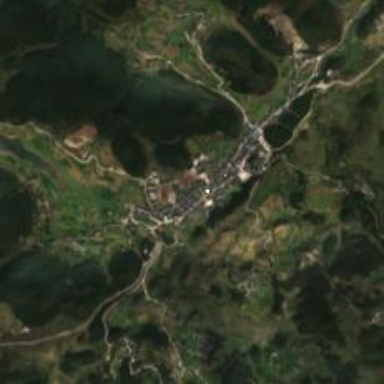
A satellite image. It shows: Ethnic township within town.